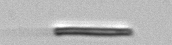
Label: fiber